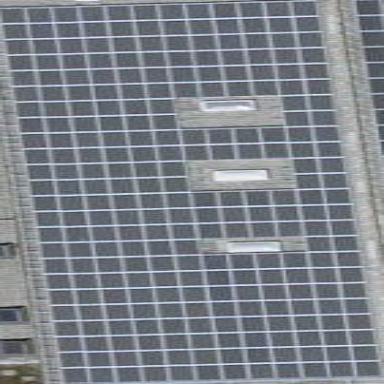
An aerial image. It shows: Solar power generator using photovoltaic method with solar photovoltaic panel types.